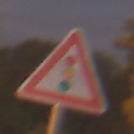
Verkehrszeichen: Lichtzeichenanlage
Umgebung: Outdoor, Suburban
Tageszeit: Night
Wetter: PartlyCloudy
Licht: Artificial
Jahreszeit: NotSpecified
Kontrast: HighContrast